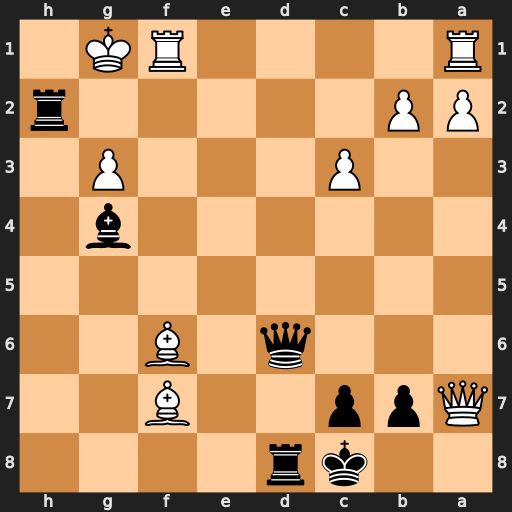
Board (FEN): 2kr4/Qpp2B2/3q1B2/8/6b1/2P3P1/PP5r/R4RK1
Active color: b
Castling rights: -
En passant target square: -
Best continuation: Qxg3#